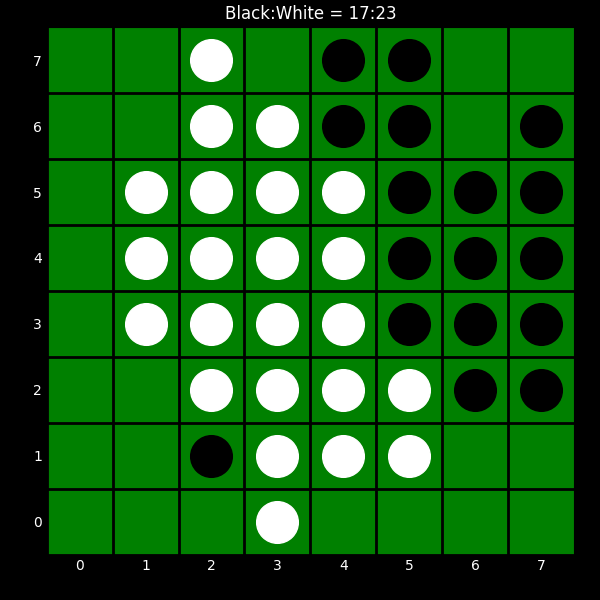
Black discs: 17
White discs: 23